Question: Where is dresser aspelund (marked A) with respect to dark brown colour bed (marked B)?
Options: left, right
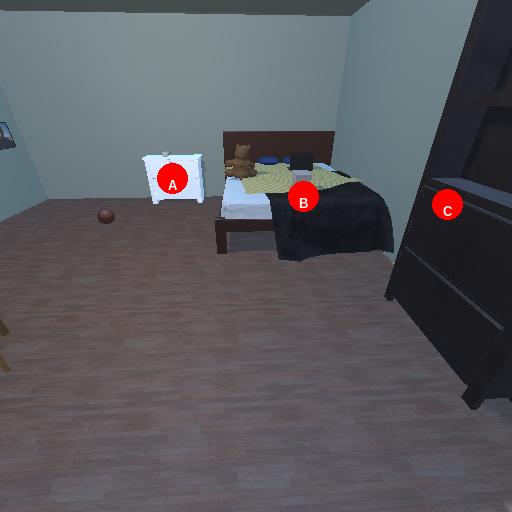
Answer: left